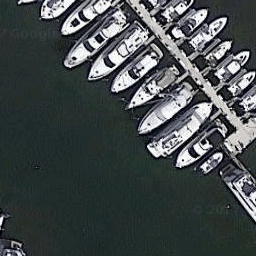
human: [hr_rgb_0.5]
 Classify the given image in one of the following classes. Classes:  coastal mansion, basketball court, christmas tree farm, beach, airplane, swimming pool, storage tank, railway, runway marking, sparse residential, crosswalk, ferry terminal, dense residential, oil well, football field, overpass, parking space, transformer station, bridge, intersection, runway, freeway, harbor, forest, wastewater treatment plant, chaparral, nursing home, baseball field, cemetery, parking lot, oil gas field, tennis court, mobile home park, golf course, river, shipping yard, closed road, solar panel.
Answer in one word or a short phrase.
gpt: harbor